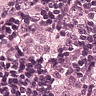
Metastatic tissue present: yes